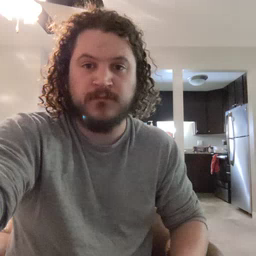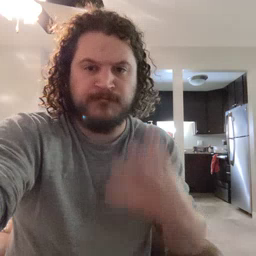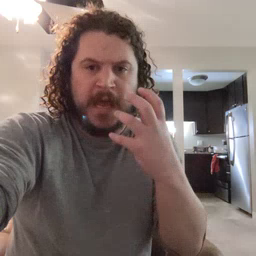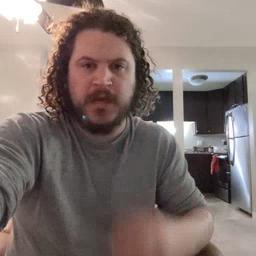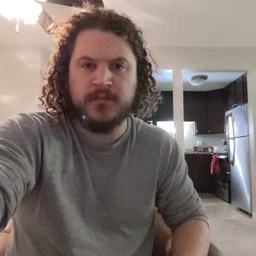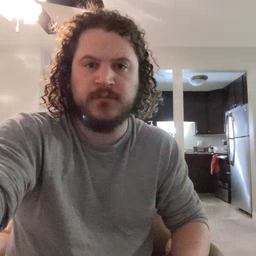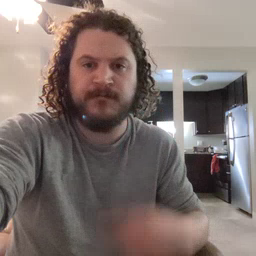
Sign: mad